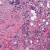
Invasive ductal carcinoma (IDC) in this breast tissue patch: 1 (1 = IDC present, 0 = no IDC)